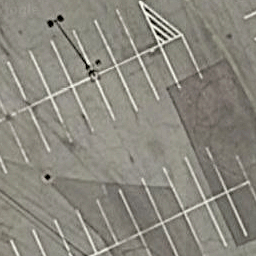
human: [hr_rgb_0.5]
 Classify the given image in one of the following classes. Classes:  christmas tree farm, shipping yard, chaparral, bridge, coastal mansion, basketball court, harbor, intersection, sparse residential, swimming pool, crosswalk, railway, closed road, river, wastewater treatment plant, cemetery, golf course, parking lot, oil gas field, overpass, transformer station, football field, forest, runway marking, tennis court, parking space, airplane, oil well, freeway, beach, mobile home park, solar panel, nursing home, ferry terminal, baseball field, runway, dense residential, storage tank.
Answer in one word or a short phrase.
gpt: parking space